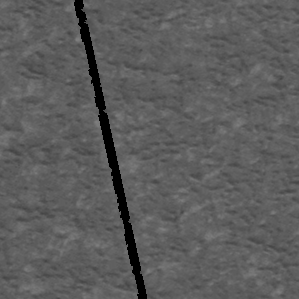
Label: frost